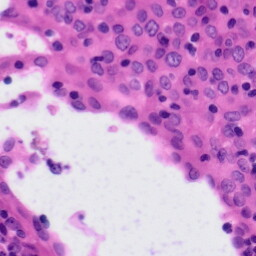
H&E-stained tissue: Tonsil